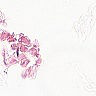
Metastatic tissue present: no